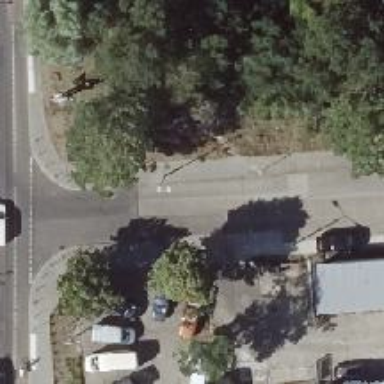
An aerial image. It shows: Sidewalk along the footway.